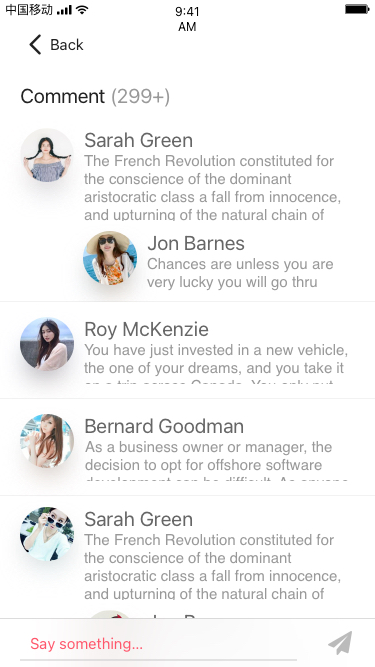
Text in this UI design:
Comment (299+)
Sarah Green
The French Revolution constituted for the conscience of the dominant aristocratic class a fall from innocence, and upturning of the natural chain of events that resounded all over Europe
Jon Barnes
Chances are unless you are very lucky you will go thru many different relationships before you find your special someone. Finding your sole mate is like gambling. In poker and blackjack you may have to play dozens of hands until you get a winning hand, and it is the same with relationships.

During your life you will probably meet some people who seem like they may be the one, or that they are close, but still have the feeling that something else is missing. My advice is that if you are not happy, because something seems like it is missing, then it usually is not right.

Before I found my special someone, I was in a relationship for over 10 years, and I thought everything was great, until I started to seriously consider getting married. Then I noticed that we had so little in common and in reality wanted so many different things out of life and one day we both realized there was much about each of us that we both wanted from someone, but it was not us that we wanted.

Then one day I decided I had enough of trying to go to clubs and bars to meet people. I was sick and tired of trying to find someone in the time it takes to finish a drink. It always seemed the ladies I would meet were all wrong for me, or they seemed great after talking to them for 5 minutes but they seemed to have no interest in me.

Then one day I had an idea, it was not an original idea but I decided to use the internet to try to find the right person for me. So I proceeded to make a myspace profile. On this page I tried to put the real me and not the funny guy trying to be charming that was looking for love at the bar.

And as I would at the poker rooms I went all in, I poured my heart and sole into this. I wrote what I wanted and wrote down who I truly think I am and not who I want to be, and I was rewarded by 1 email responding to my site.

It was amazing; the response I got was like a dream. Imagine you are sitting in a Las Vegas casino playing poker. You are down to your last few dollars, you go all in and you wind up being dealt a Royal Flush, and suddenly the sky is bluer, the grass is greener, and all your worries seem to just fade away.

At first things were a little awkward for the both of us. We decided to hold of on actually meeting until we got to know each other first. We spent a month just talking everyday on the internet. You can really open up to someone and show them the real you and not have to worry about rejection on the internet, after all you are just a faceless ghost, and if things don’t work out you could be sitting next to her on the bus one day without ever knowing it.

The key to finding happiness is realizing you are going to bust more then you are going to get blackjack, but you must keep trying, trying to remember you only need to find the real thing once.
Roy McKenzie
You have just invested in a new vehicle, the one of your dreams, and you take it on a trip across Canada. You only put gas in it and drive sightseeing and following your nose. Filters and oil changes are ignored. The car breaks down in the middle of that long stretch of road between Manitoba and Alberta. It takes two days to get you up and running and the bill is more than a year’s worth of oil changes and regular maintenance. Just like the family vehicle, your business computer systems require regular maintenance to ensure optimum system performance and uptime to prevent productivity losses. What really happens during system failure?

The user is unable to do their job using the productivity tools you have provided Potentially this may affect two or more employees if their activities are linked The system failure may be enterprise wide, causing everyone down time The failure may happen at the “worst possible time”. Closing date for an RFP submission, payroll, month-end or year-end or ???? There may be total data loss

The people affected must contact the support person and explain the issue. Hopefully, the service provider is immediately available and they must only wait while the technician travels to the site. Once on site, the technician must diagnose the problem and implement the repair. Will parts be needed? Will they need to be ordered? Will a temporary loaner be required? Will software need to be reloaded? Will software support need to be contacted?

All of these will add to the time to resolve the problem. During this time one or more of your staff will be unable to do their job using the tools provided. How much money is lost in employee downtime, lost sales opportunities, damaged client information, investments to rebuild data, and potentially no available back-up? Emergency callout rates for the service provider may be in effect. Express shipping costs, Software support costs, and data recovery costs may apply. You are looking at an expensive solution! What is the cost of a pro-active repair?

With an affordable investment, you will find a program of regularly scheduled preventive maintenance to be most valuable and the best return on your dollar. This type of activity will avoid down time and loss of production from employees. Your investment would pay for itself by eliminating a major system failure or data loss. Loss of service to user scheduled for a time of minimum requirements. User can pre-plan alternate activity Cost of labour at reduced prescheduled rate Cost of parts without emergency shipping costs Find a solid company that will provide a program of regularly scheduled maintenance visits who will become familiar with your computer and network system. That technician should visit the site and document all computer and networking hardware, peripherals and all operating systems, productivity and application software. This will give you both a solid understanding of the current network environment and will provide a starting point for a preventive maintenance program. This site visit will also enable you to analyze and improve efficiencies within your system. There are many other advantages in this type of process that should include: Reduces the incidence of emergency and service calls. IT service able to be budgeted for more accurately. Proactive preventive maintenance solves issues before they become problems. Reduces IT cost per user by improving system uptime and productivity. Discounted hourly rate based on a minimum site visit. Timely accounting for all work performed. Dependable and reliable tools to operate your business. When you invest in a tool to get your work done, you would not think of not maintaining it and your network system is no different; it is a critical tool that needs to be maintained. Plan for it, budget for it and it will give you a solid system to improve your bottom line.
Bernard Goodman
As a business owner or manager, the decision to opt for offshore software development can be difficult. As anyone who has experience knows, there are advantages and disadvantages to outsourcing software development. How then, do you balance the risks and rewards and come out on top? Here are five tips to ensure that you receive an excellent return on investment:

1. Complex project management experience. When selecting an offshore software development company, ensure that they have extensive experience in complex project management. The company’s internal team should run like a well-oiled machine, and they should have longstanding relationships with their own subcontractors. 2. Specialized knowledge and expertise. The most agile software development companies have an extensive network of specialists. These specialists may not be on the company payroll (which is why the company can offer you significant cost savings), but they can be depended upon to complete the necessary tasks on time and within the budget. 3. Knowledge of your industry. In theory, offshore software development companies should be able to perform custom software development for any type of business. There will be less of a learning curve, though, and greater chances for success, if the company has knowledge of your industry or a related industry. For this reason, ask for referrals and determine if the projects the company has managed are similar to or in alignment with the goals of your project.

4. Delineate areas of responsibility. Chances are, you’re considering hiring an offshore software development company because you don’t have the in-house expertise to get the job done and know that it is more cost-effective to outsource the project. Nonetheless, you will need to actively participate in a needs assessment and at various benchmarks throughout the life of the project. By creating a clear delineation of areas of responsibility, you will have a clear understanding of the number of staff hours you need to devote to the project, and plan accordingly. 5. High standards. Both you and the offshore software development company you choose should adhere to high standards. Aside from the talent of the technical experts involved, successful custom software development depends upon rigorous testing. The most dependable companies use the highest industry standards in testing each aspect of the products they create so that you receive a product that is ready to implement. Essentially, the most successful offshore software development companies are competent and flexible, and see their role as an information technology partner who solves your software problems, supports your team, and manages your projects from beginning to end. When you choose such a company, you can rest assured that you will receive an excellent return on investment.
Sarah Green
The French Revolution constituted for the conscience of the dominant aristocratic class a fall from innocence, and upturning of the natural chain of events that resounded all over Europe
Jon Barnes
Chances are unless you are very lucky you will go thru many different relationships before you find your special someone. Finding your sole mate is like gambling. In poker and blackjack you may have to play dozens of hands until you get a winning hand, and it is the same with relationships.

During your life you will probably meet some people who seem like they may be the one, or that they are close, but still have the feeling that something else is missing. My advice is that if you are not happy, because something seems like it is missing, then it usually is not right.

Before I found my special someone, I was in a relationship for over 10 years, and I thought everything was great, until I started to seriously consider getting married. Then I noticed that we had so little in common and in reality wanted so many different things out of life and one day we both realized there was much about each of us that we both wanted from someone, but it was not us that we wanted.

Then one day I decided I had enough of trying to go to clubs and bars to meet people. I was sick and tired of trying to find someone in the time it takes to finish a drink. It always seemed the ladies I would meet were all wrong for me, or they seemed great after talking to them for 5 minutes but they seemed to have no interest in me.

Then one day I had an idea, it was not an original idea but I decided to use the internet to try to find the right person for me. So I proceeded to make a myspace profile. On this page I tried to put the real me and not the funny guy trying to be charming that was looking for love at the bar.

And as I would at the poker rooms I went all in, I poured my heart and sole into this. I wrote what I wanted and wrote down who I truly think I am and not who I want to be, and I was rewarded by 1 email responding to my site.

It was amazing; the response I got was like a dream. Imagine you are sitting in a Las Vegas casino playing poker. You are down to your last few dollars, you go all in and you wind up being dealt a Royal Flush, and suddenly the sky is bluer, the grass is greener, and all your worries seem to just fade away.

At first things were a little awkward for the both of us. We decided to hold of on actually meeting until we got to know each other first. We spent a month just talking everyday on the internet. You can really open up to someone and show them the real you and not have to worry about rejection on the internet, after all you are just a faceless ghost, and if things don’t work out you could be sitting next to her on the bus one day without ever knowing it.

The key to finding happiness is realizing you are going to bust more then you are going to get blackjack, but you must keep trying, trying to remember you only need to find the real thing once.
Back
Say something…